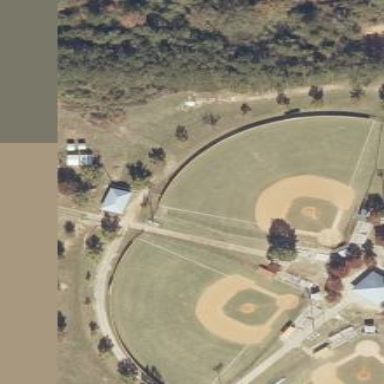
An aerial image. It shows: Baseball pitch for leisure and sports activities.